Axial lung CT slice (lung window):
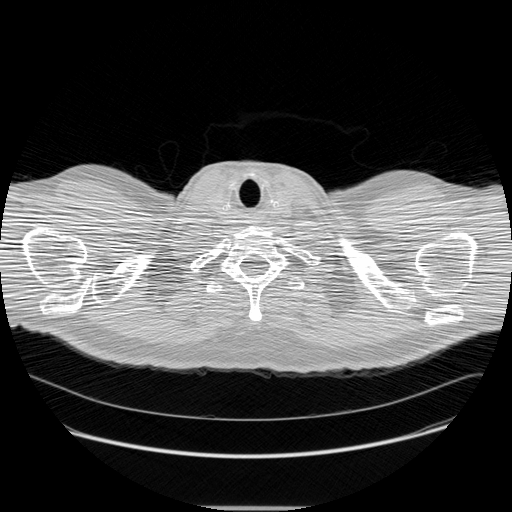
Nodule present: no